Question: How can we shift a button or icon towards the right and display a cart or any things that we created in button or icon place? for example, I made a cart containing students' info as shown in the image below.

I am trying to shift that icon towards the right onclick on that plus button and display that cart in icon position. and am expecting that your contributions towards this issue will help me to move forwards
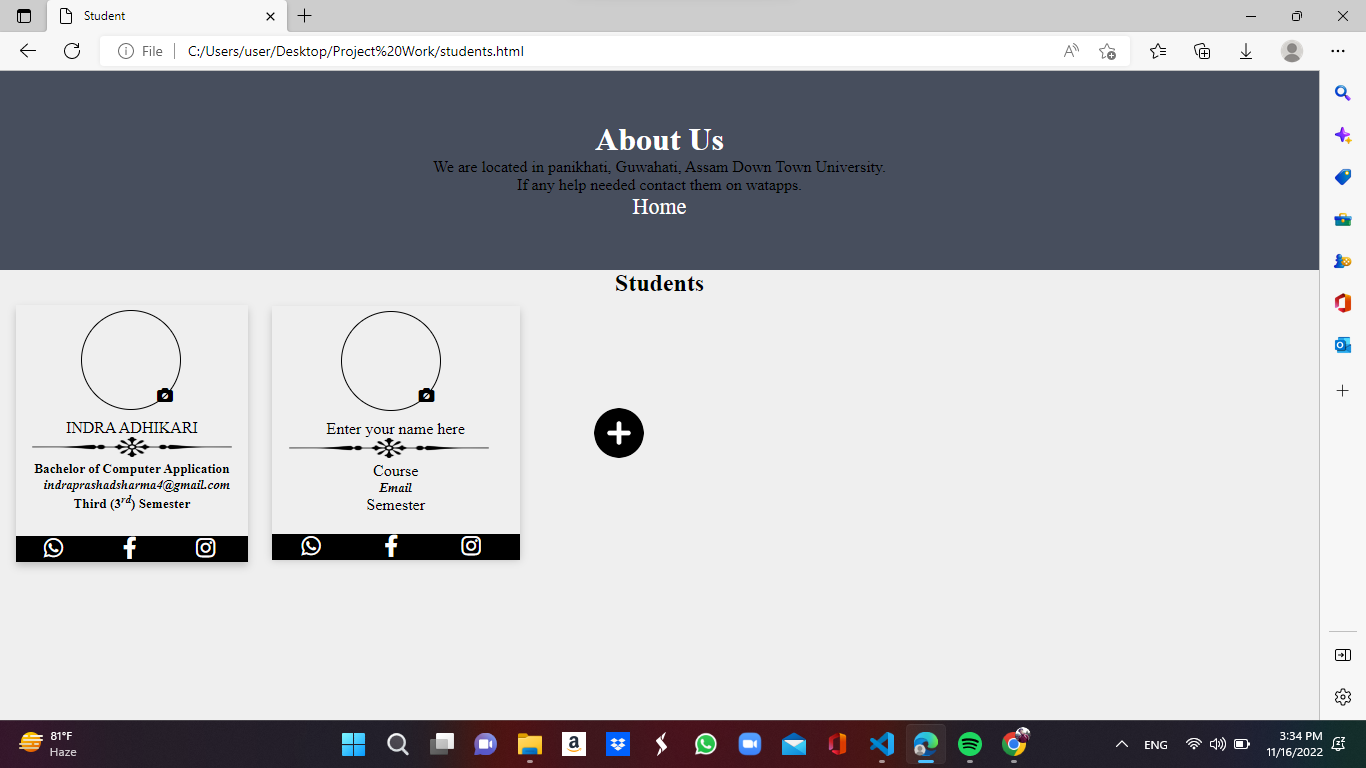
Answer: '''
function addNewStudent() {
const button = document.querySelector('button.icon');
const studentDiv = document.createElement('div');
studentDiv.className = 'student';
studentDiv.innerHTML = '<b>New Student</b>';
button.insertAdjacentElement('beforebegin', studentDiv);
}
'''
'''
.container {
display: flex;
flex-wrap: wrap;
align-items: center;
}
.student {
margin: 10px;
padding: 10px;
background-color: #ccc;
border-radius: 8px;
}
.icon {
margin: 10px;
border-radius: 50%;
font-size: 20px;
cursor: pointer
}
'''
'''
<div class="container">
<div class="student">Student Card</div>
<div class="student">Student Card</div>
<button class="icon" onclick="addNewStudent()">+</button>
</div>
'''